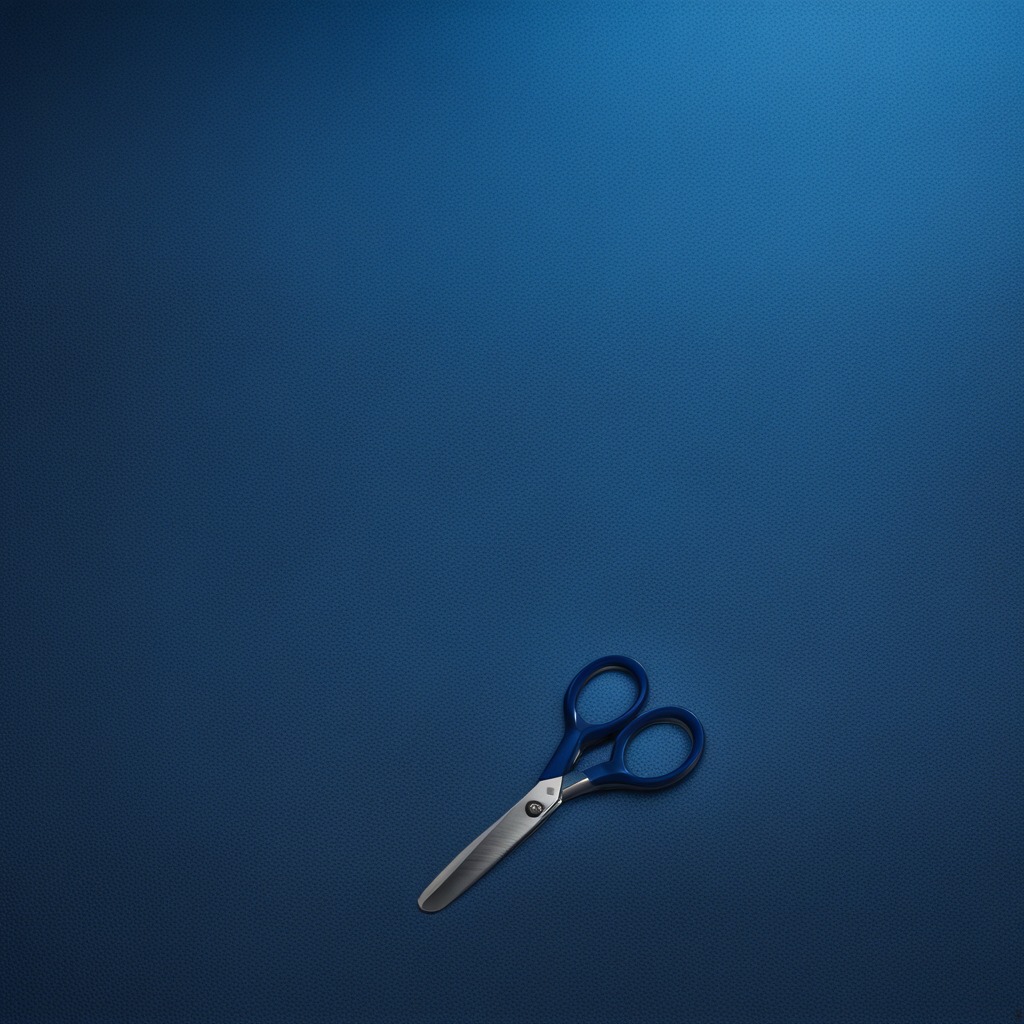
A scissor lies on the clean granite tabletop covered with a blue rubber mat inside a workshop under bright overhead lighting crisp shadows high clarity worn but beneath the mat.